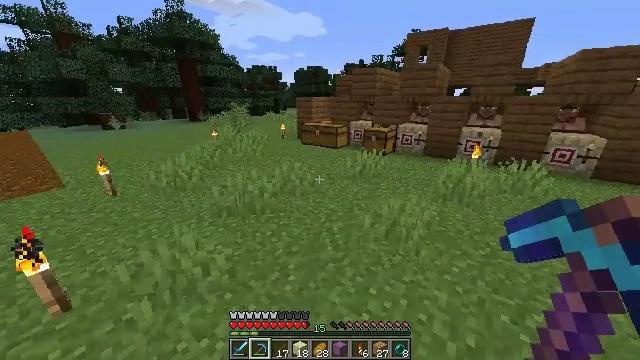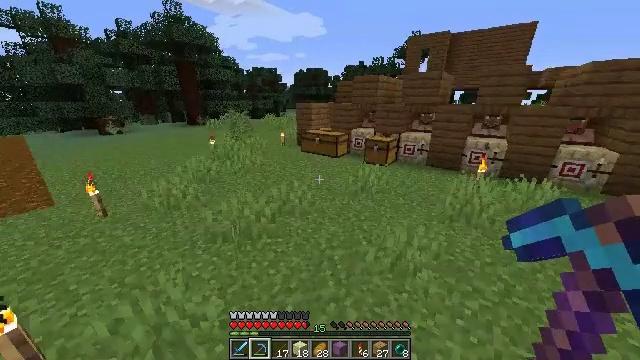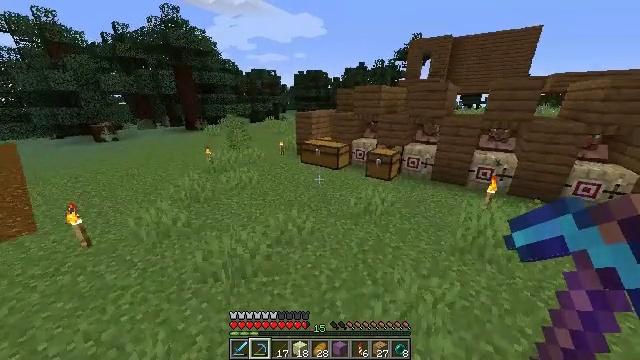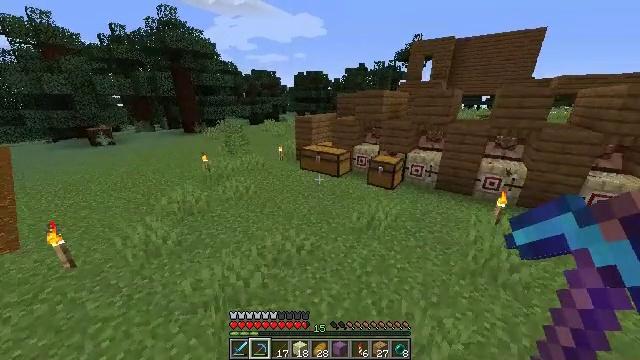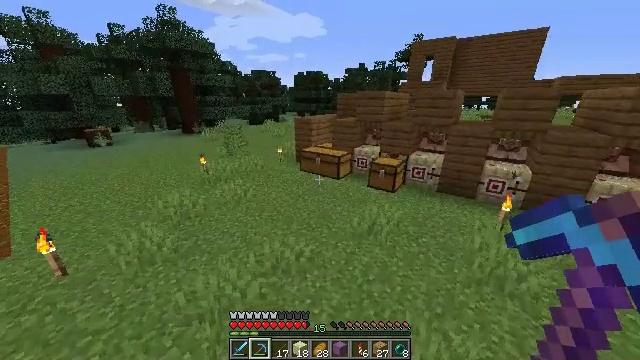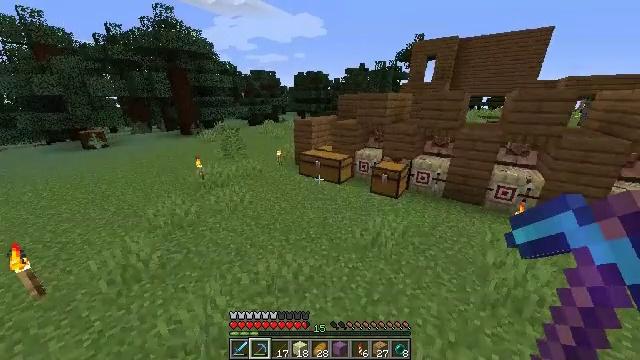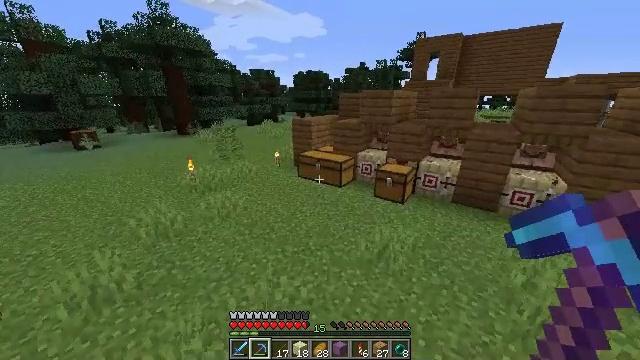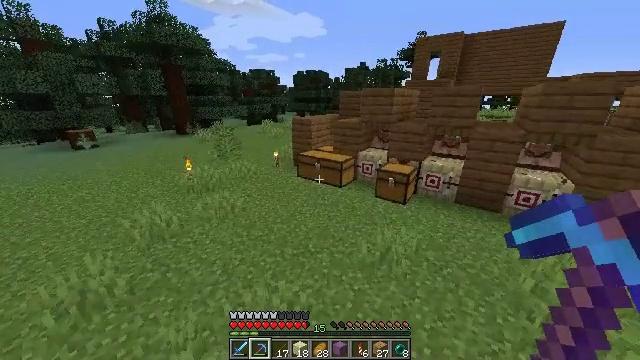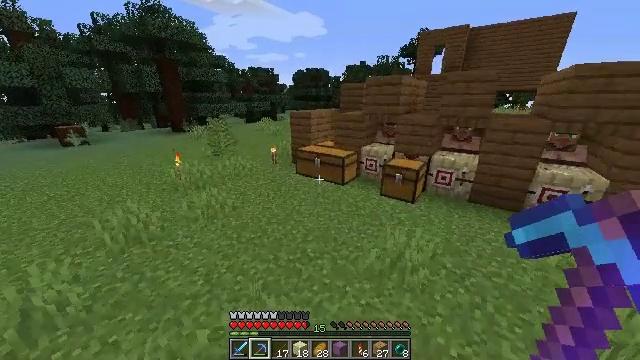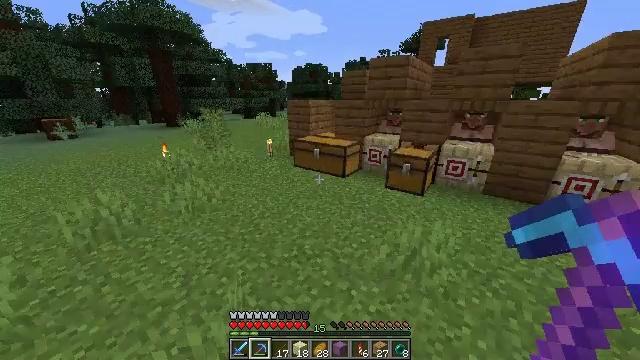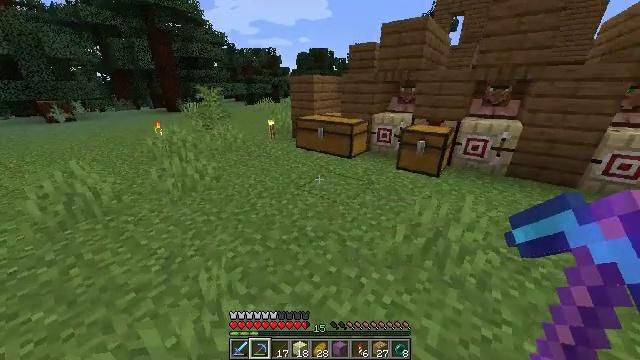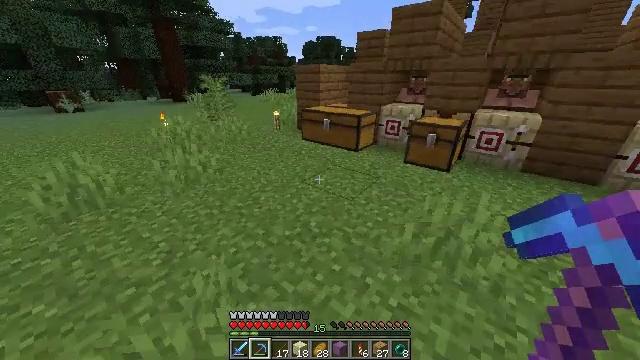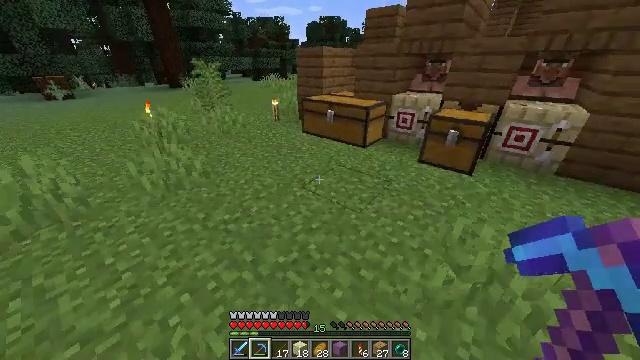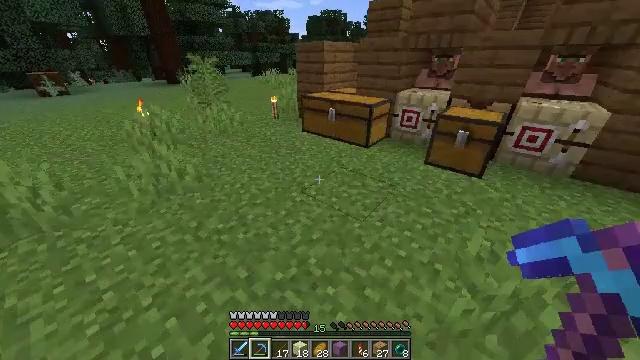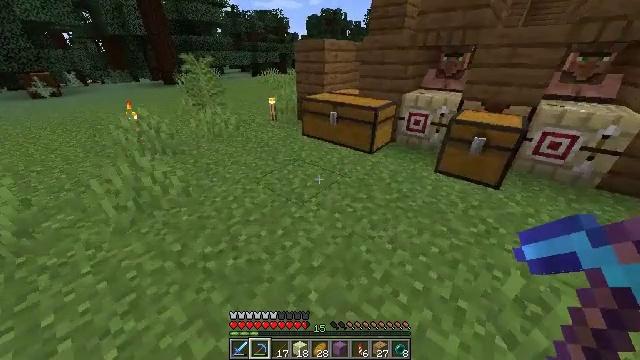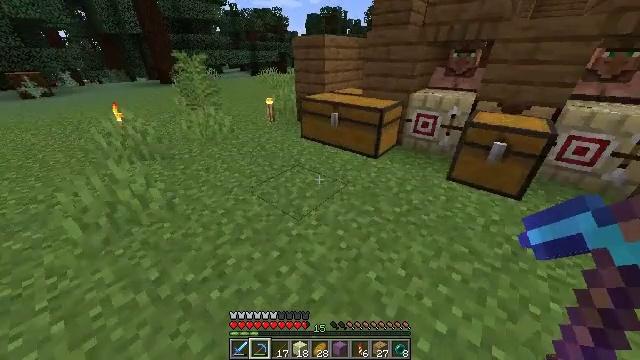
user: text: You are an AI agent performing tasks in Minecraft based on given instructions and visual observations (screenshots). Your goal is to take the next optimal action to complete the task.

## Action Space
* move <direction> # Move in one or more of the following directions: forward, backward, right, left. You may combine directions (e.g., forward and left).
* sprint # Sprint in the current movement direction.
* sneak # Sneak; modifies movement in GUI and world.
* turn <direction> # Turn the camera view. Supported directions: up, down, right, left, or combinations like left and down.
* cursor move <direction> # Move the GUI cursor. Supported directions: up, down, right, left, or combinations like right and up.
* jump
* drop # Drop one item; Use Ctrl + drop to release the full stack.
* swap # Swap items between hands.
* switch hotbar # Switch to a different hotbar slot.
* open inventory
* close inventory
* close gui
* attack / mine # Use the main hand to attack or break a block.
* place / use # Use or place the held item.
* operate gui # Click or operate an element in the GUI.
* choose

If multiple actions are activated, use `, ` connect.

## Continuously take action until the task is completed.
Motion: motion action
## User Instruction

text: Punch the spruce leaves to get saplings.
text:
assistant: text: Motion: move forward, sprint, jump
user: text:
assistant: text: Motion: move forward, sprint, jump
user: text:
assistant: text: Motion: move forward, sprint, jump
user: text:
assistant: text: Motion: move forward, sprint, jump
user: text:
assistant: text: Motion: move forward, sprint, jump
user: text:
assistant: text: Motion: move forward, sprint, jump
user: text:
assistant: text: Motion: move forward, sprint, jump
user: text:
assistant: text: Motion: move forward, sprint
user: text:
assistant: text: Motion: move forward, sprint
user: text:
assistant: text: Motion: move forward, sprint, turn left and down
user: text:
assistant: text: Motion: move forward, sprint, turn left and down
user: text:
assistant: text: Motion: move forward, sprint, turn down
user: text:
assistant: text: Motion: move forward, sprint, turn down
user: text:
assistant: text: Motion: move forward, sprint
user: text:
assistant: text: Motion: move forward, sprint
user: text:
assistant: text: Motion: move forward, sprint
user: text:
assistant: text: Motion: move forward, sprint
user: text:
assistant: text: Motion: move forward, sprint
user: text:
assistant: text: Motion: move forward, sprint
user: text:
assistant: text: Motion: move forward, sprint
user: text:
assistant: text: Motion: move forward, sprint, turn right
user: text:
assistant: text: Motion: move forward, sprint, turn right
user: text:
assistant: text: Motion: move forward, sprint, turn right and down
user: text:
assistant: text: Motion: move forward, sprint, turn right and down, jump
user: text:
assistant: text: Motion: move forward, sprint, turn right and down, jump
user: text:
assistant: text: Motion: move forward, sprint, turn right and down, jump
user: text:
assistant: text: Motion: move forward, sprint, turn right and down, jump
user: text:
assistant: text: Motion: move forward, turn right and down
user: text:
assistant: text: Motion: move forward, turn right
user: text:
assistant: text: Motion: move forward